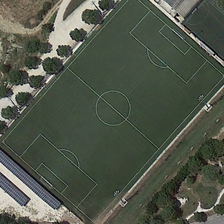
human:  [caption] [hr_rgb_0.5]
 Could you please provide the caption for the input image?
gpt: a lot of trees and grass are planted around the football field .

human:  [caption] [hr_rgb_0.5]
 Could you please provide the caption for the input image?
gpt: the football field is surrounded by trees .

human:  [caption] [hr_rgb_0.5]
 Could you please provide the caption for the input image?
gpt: a grey roofed house is located next to the stadium .

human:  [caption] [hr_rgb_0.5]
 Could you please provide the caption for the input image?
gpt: he green field is a football field .

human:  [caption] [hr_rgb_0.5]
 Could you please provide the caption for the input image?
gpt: he green field is a football field .